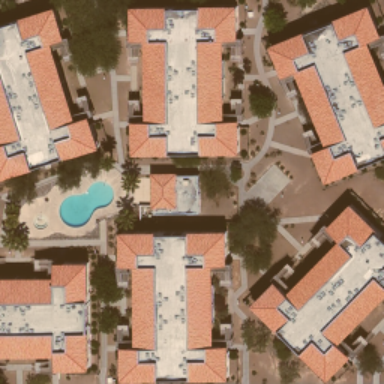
This is a dense residential area with houses and a swimming pool with a swimming pool in the middle of them .